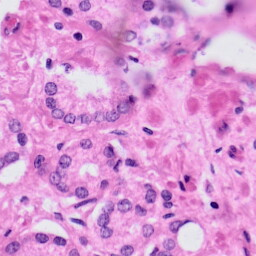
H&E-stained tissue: Prostate